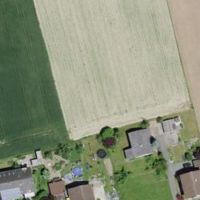
EUNIS habitat code: 55
Species observed at this site:
Polygonum aviculare